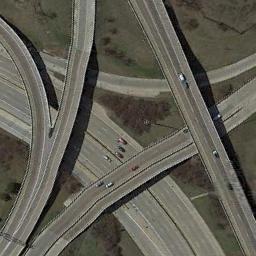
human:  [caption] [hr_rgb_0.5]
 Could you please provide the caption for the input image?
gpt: There are four large trucks on the overpass .

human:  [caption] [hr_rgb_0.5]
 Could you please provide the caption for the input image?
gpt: The directional overpass is over the roads on the lawn .

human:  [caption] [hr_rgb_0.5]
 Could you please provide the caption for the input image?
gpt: There are several cars on the overpass .

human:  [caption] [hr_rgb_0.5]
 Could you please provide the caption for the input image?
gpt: The overpass is next to the grass with some cars .

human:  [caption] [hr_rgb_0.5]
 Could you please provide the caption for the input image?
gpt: There are some brown trees beneath the overpass .